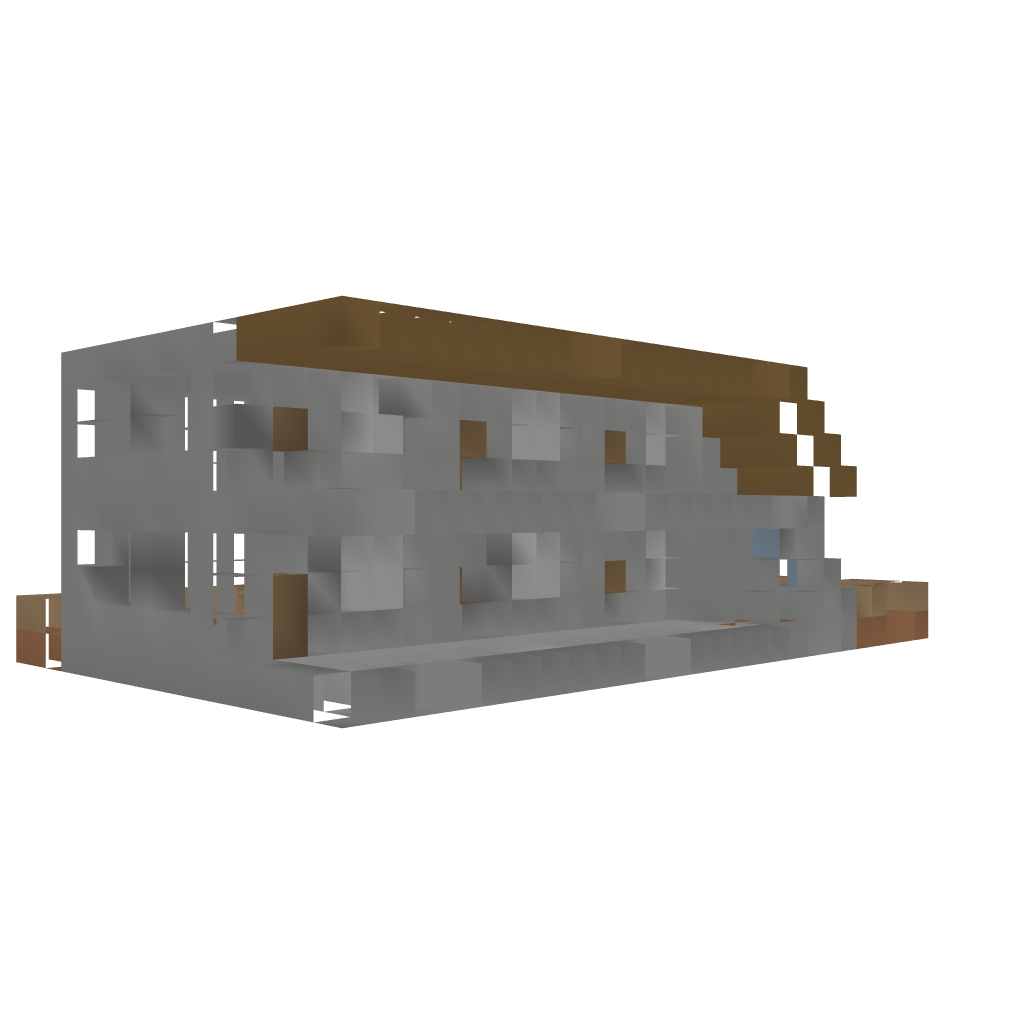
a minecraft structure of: g_motel1